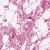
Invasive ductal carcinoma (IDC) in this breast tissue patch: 0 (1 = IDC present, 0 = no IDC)